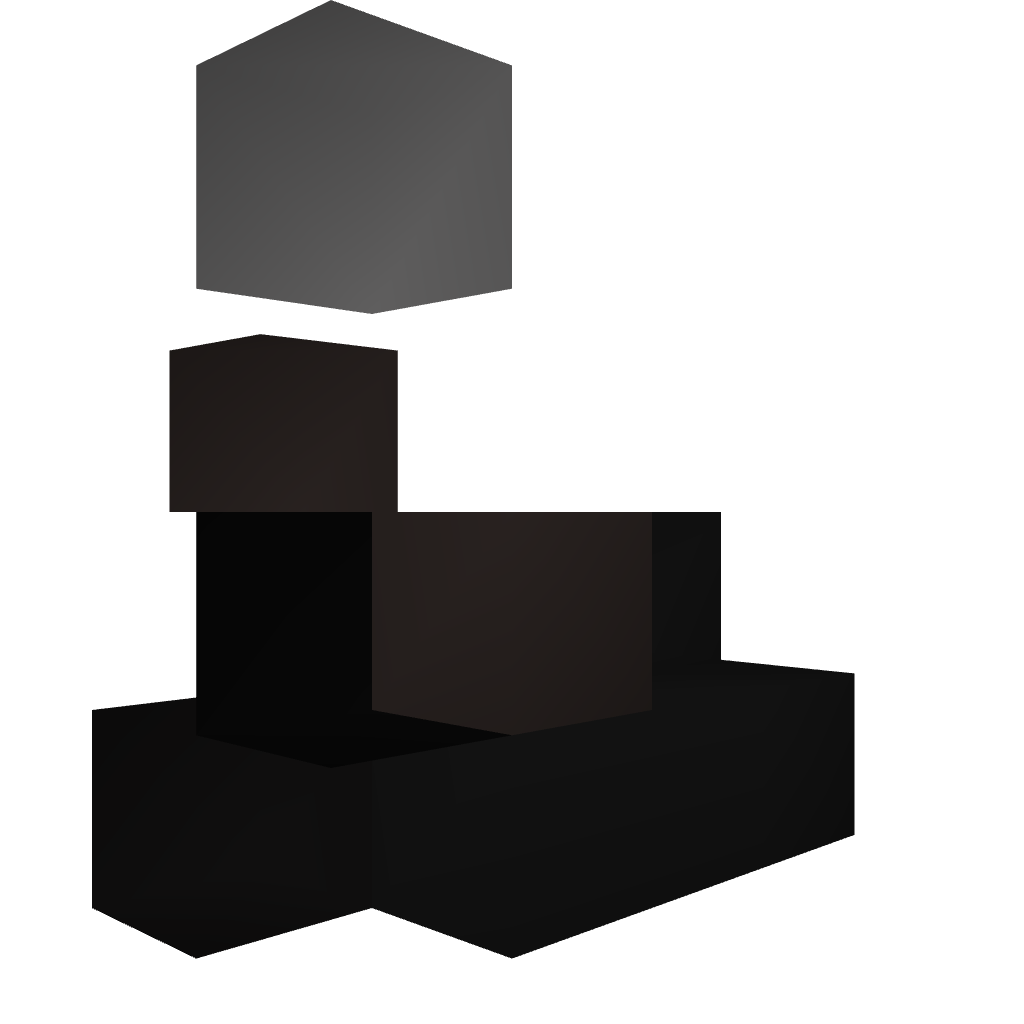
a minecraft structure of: Simple Casino